Interaction volume radius: 5 \u00c5
Interaction volume height: 10 \u00c5
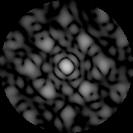
Disorder parameter: 0.3732